Question: I have a problem with XCode 4.3.2, and I cannot figure out what it is.
I have set a breakpoint, but instead that XCode stops at the line the breakpoint is set, it shows me the thread log. I am going crazy here.
So, this is the page I see in XCode when it comes to my breakpoint. It does this is several projects and tried it both with and without zombie enabled.

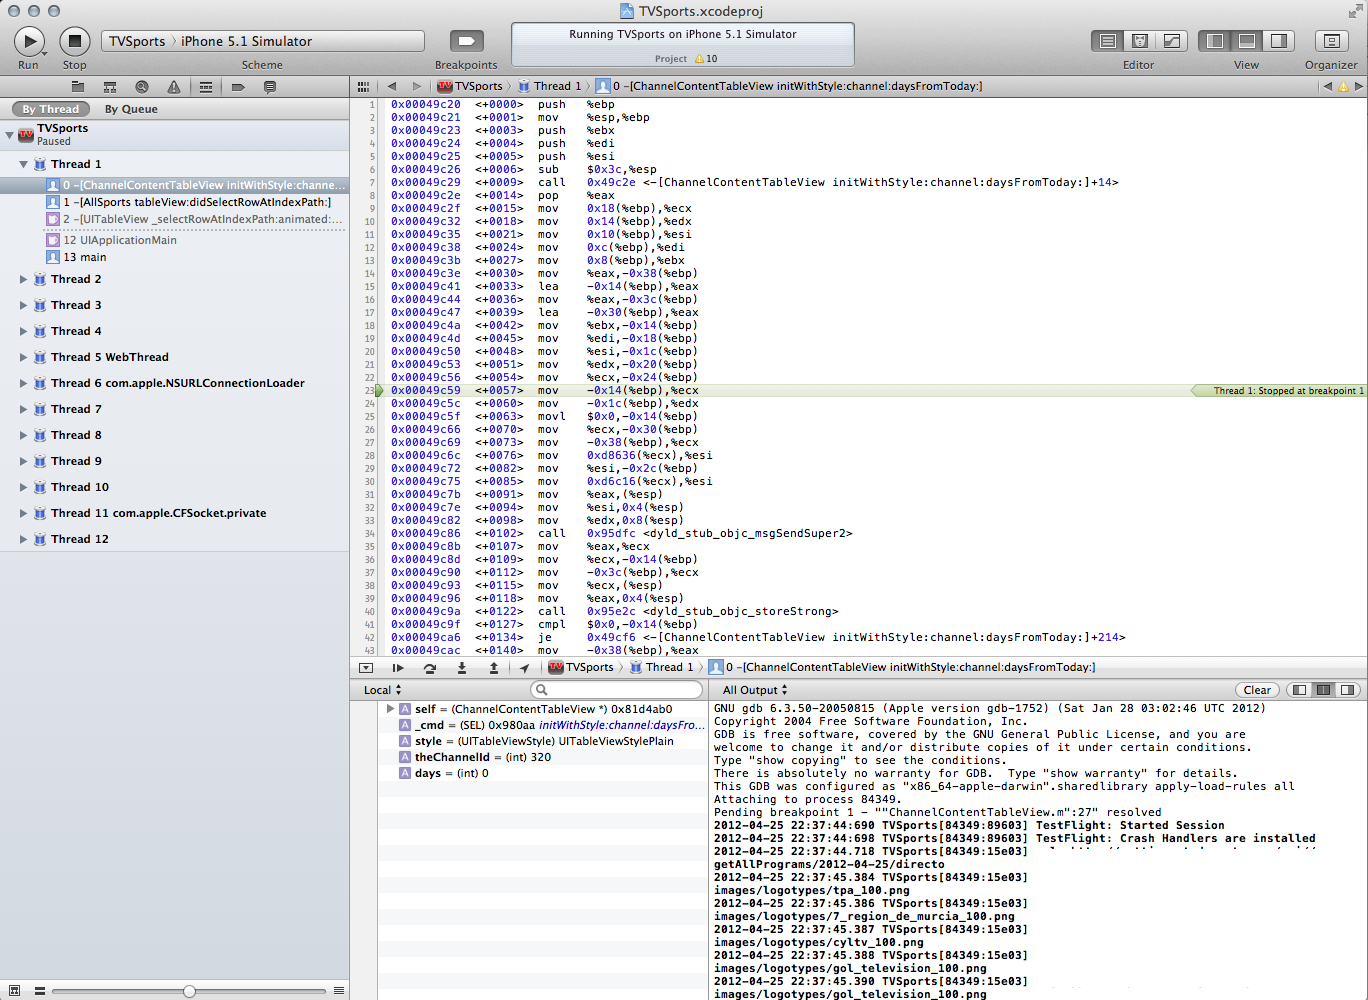
Answer: I searched google for resetting XCode, and it seems that this post helped me out:
<URL>
However, I did this in the terminal (after I closed XCode):
'''
defaults delete com.apple.dt.Xcode.LSSharedFileList
defaults delete com.apple.dt.Xcode
'''
I restarted XCode, agreed to the terms and tried breakpoints again... and so far so good! :)